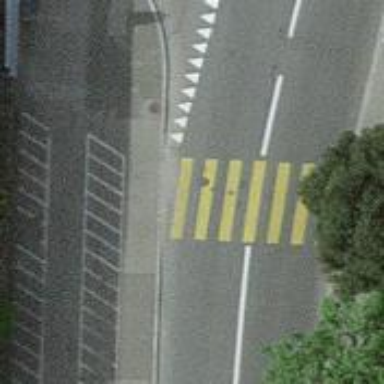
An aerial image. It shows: Kerb serving as barrier.